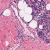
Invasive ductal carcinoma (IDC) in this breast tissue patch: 0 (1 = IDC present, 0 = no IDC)